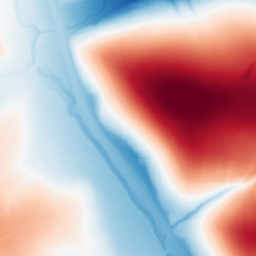
Category: trend_removal
Decomposition family: polynomial_high
Decomposition parameters: degree: 5
Upsampling method: bspline
Upsampling parameters: scale: 2
Upsampling scale: 2